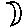
Label: moon